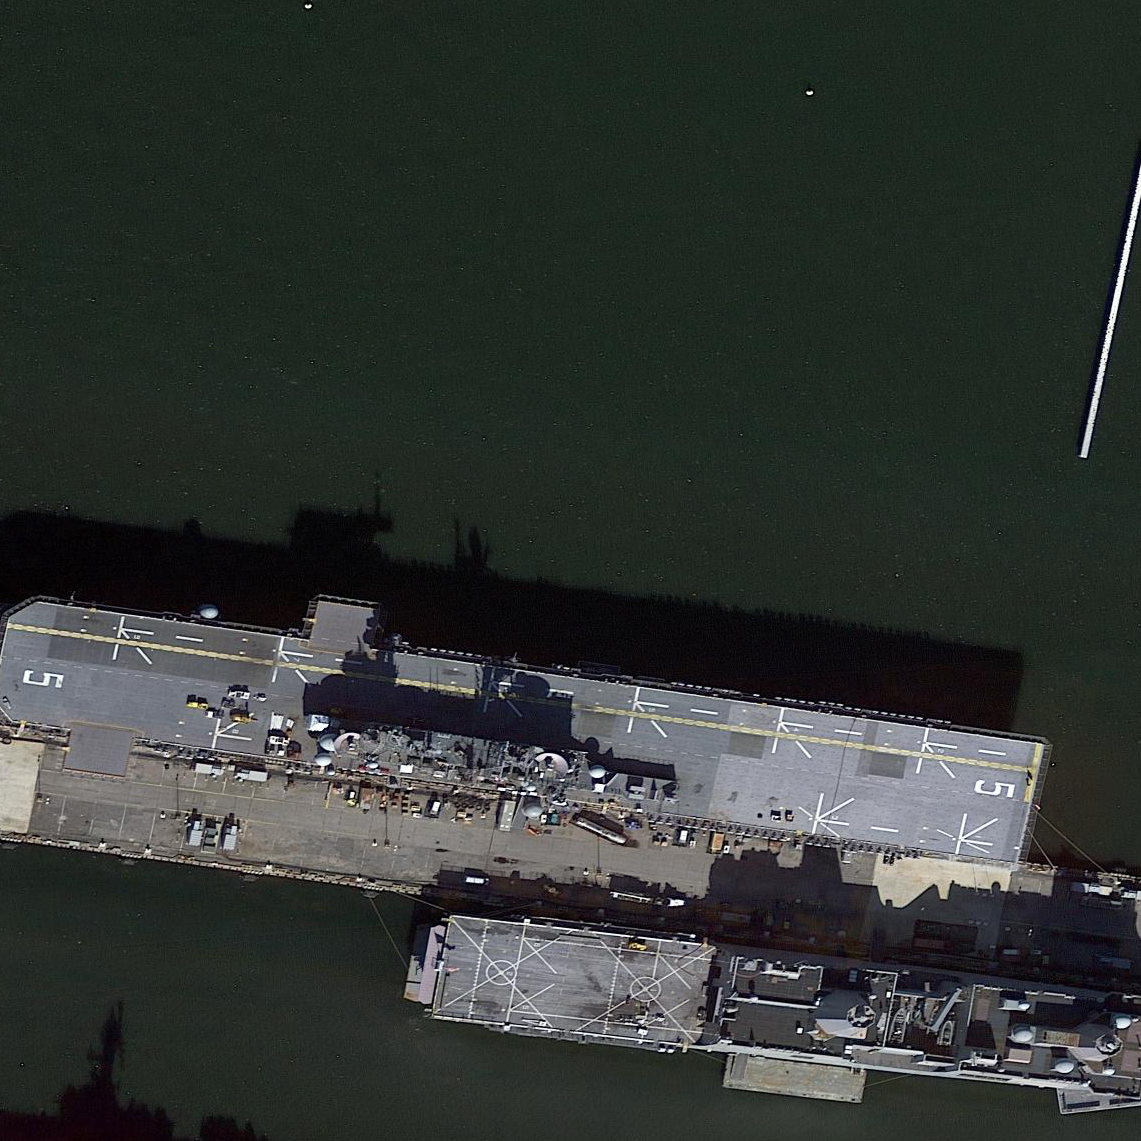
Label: assault